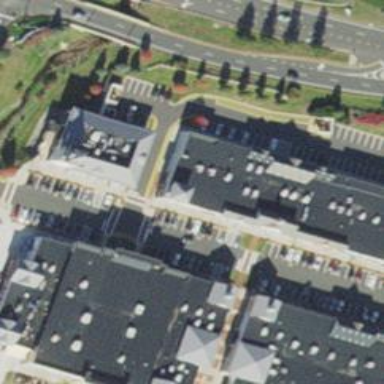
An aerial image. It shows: Mall building.